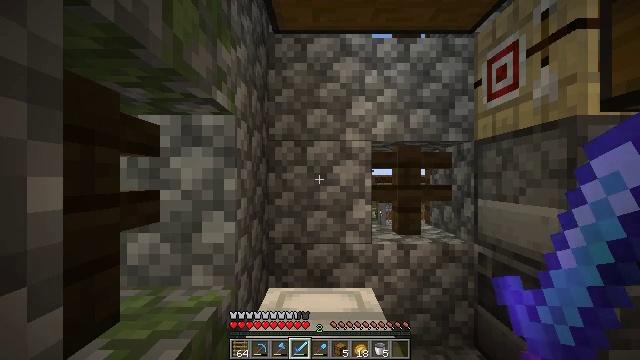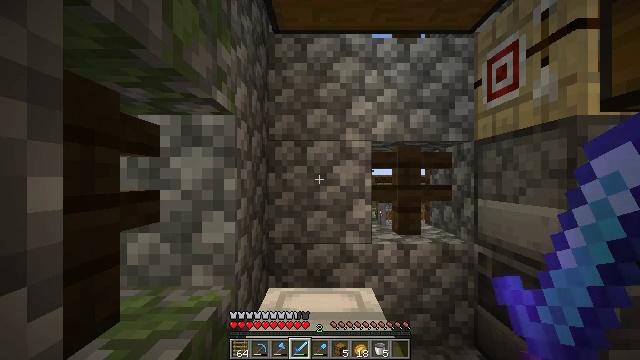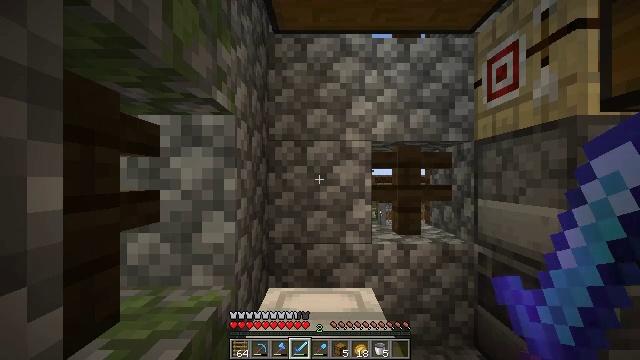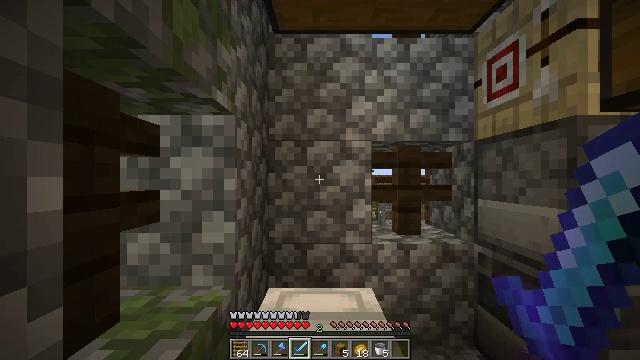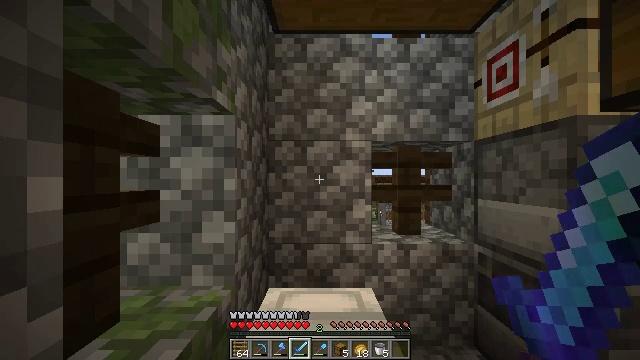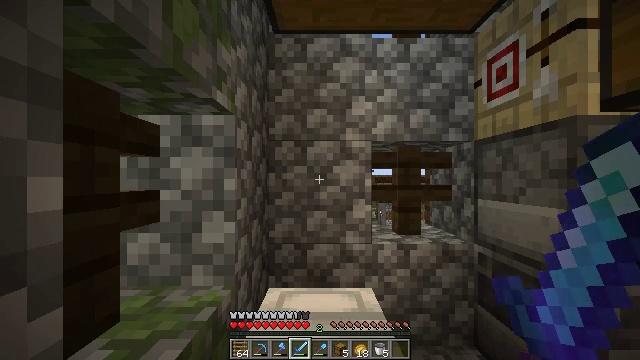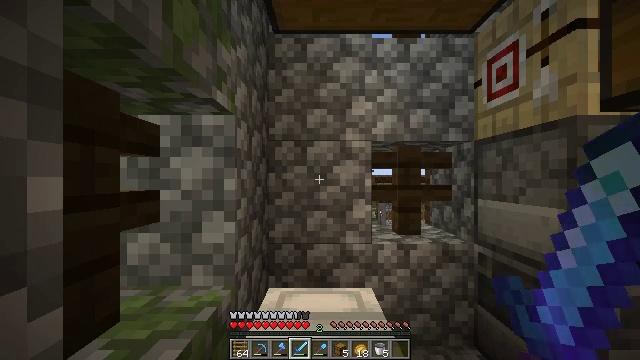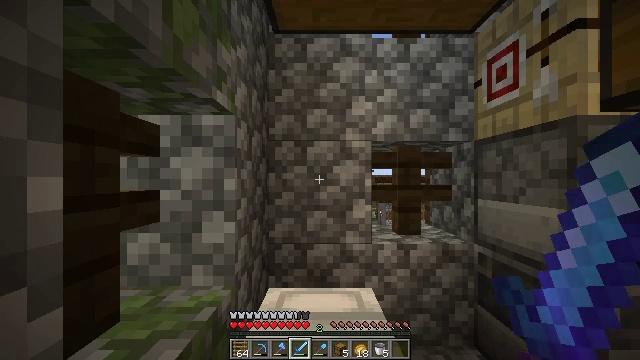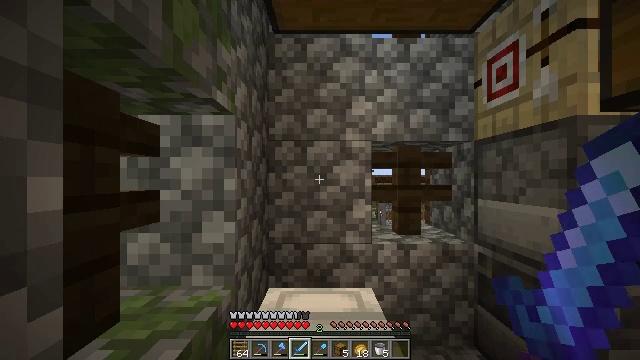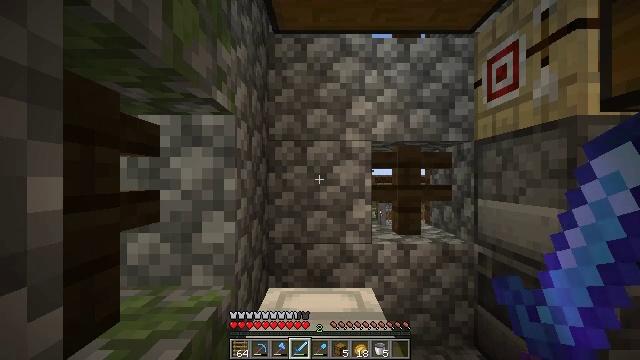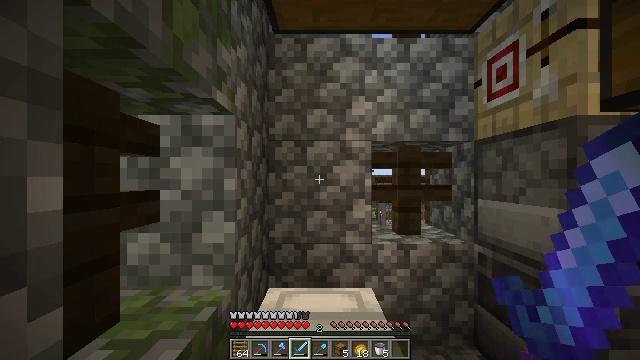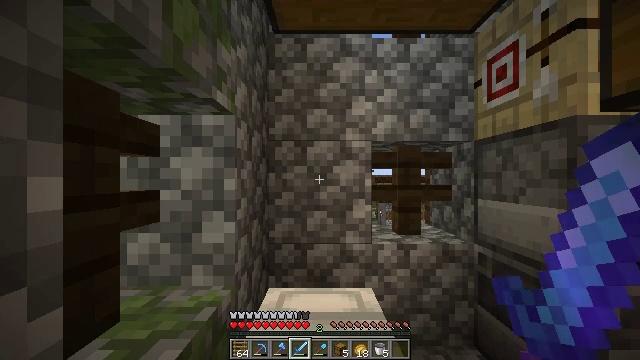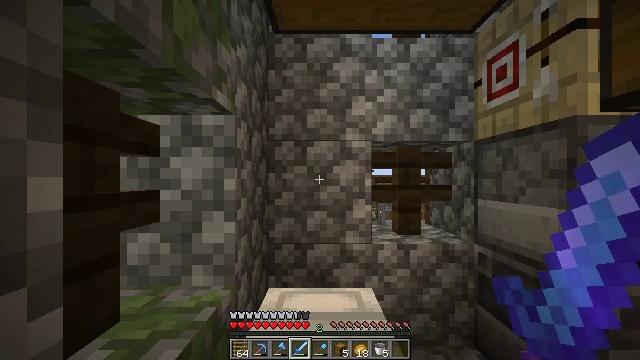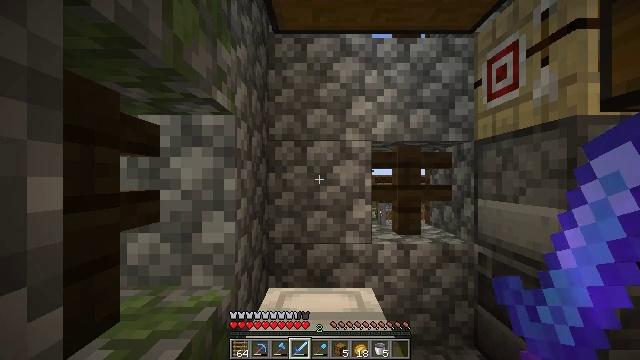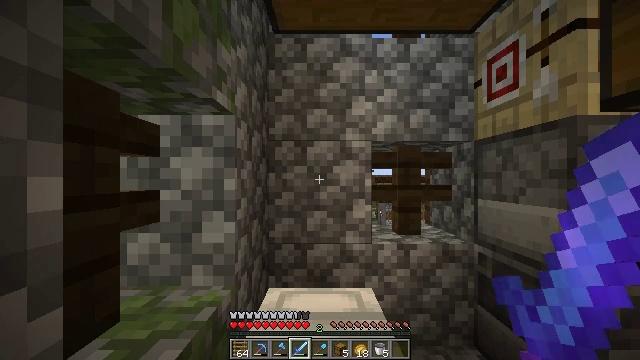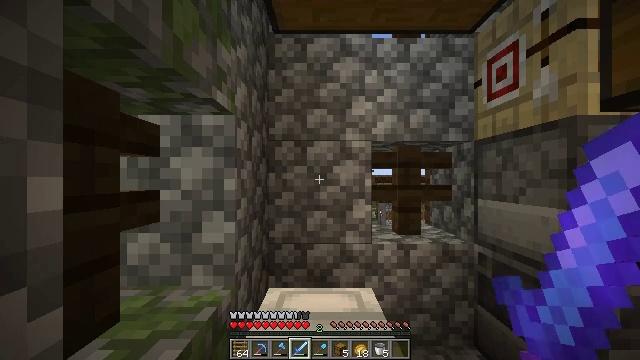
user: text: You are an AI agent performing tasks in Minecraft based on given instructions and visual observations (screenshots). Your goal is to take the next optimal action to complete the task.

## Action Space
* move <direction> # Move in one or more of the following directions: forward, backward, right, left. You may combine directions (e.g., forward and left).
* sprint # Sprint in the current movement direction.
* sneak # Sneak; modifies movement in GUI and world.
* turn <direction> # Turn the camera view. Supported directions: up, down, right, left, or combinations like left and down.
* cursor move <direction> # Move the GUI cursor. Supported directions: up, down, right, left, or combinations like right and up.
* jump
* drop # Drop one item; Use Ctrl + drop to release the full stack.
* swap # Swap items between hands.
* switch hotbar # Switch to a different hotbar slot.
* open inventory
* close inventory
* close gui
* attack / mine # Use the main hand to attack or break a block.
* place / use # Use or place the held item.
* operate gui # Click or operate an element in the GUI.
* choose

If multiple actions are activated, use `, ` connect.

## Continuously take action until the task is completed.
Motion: motion action
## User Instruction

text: Mine the glass to clear the view.
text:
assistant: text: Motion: no_op
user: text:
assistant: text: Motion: no_op
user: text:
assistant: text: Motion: no_op
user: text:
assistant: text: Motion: no_op
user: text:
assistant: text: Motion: no_op
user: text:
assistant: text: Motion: no_op
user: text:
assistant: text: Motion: no_op
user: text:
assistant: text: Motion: no_op
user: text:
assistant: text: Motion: no_op
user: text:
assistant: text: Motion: no_op
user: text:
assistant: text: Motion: no_op
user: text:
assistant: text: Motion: no_op
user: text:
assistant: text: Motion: no_op
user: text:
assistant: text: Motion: no_op
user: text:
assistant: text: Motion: no_op
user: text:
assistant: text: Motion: no_op
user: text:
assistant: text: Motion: no_op
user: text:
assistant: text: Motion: no_op
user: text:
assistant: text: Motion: no_op
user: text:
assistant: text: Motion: no_op
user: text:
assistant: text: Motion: no_op
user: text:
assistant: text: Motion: no_op
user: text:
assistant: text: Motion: no_op
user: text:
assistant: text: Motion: no_op
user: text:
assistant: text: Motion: no_op
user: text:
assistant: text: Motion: no_op
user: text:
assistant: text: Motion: no_op
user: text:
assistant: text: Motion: no_op
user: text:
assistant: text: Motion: no_op
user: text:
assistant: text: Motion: no_op